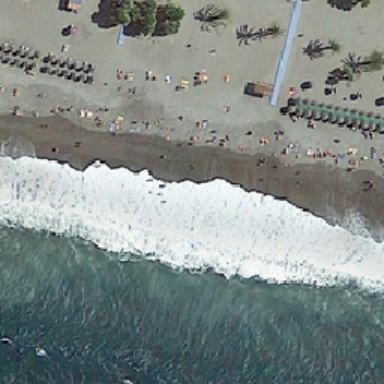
Some green trees and many people are on yellow beaches close to green oceans and white waves .